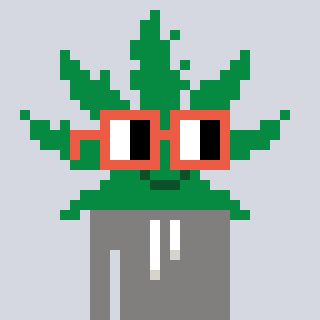
a pixel art character with square orange glasses, a weed-shaped head and a bluegrey-colored body on a cool background